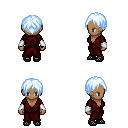
a pixel art fantasy rpg character, female body template, human, dark skin, red robe, gold greaves, white cyan parted hairstyle, white cloth bracers, ghillies, four views (front, back, left, right), 2x2 character sprite sheet, small pixel art, hard edges, no anti-aliasing